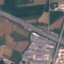
Land use / land cover: Highway